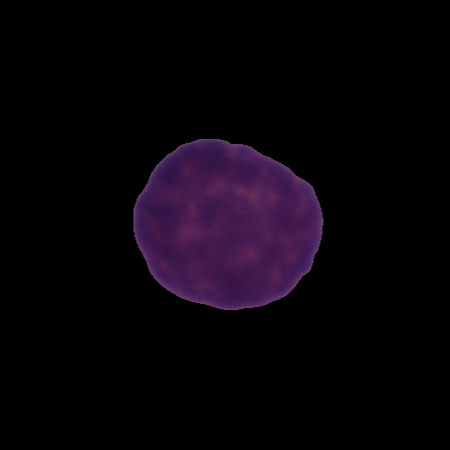
Label: healthy